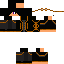
A male human skin with dark skin, wearing brown long hair dressed in a blue hoodie and black pants, featuring a closed mouth.